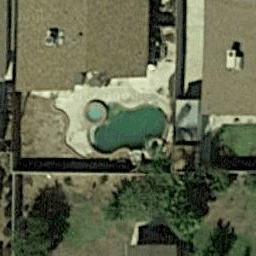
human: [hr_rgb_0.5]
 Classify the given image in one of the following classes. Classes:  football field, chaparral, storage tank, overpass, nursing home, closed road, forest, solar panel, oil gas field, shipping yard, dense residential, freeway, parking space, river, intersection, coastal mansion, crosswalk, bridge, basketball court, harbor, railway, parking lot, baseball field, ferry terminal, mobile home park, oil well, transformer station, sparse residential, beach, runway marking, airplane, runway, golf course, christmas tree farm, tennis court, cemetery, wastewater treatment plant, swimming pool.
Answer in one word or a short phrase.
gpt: swimming pool